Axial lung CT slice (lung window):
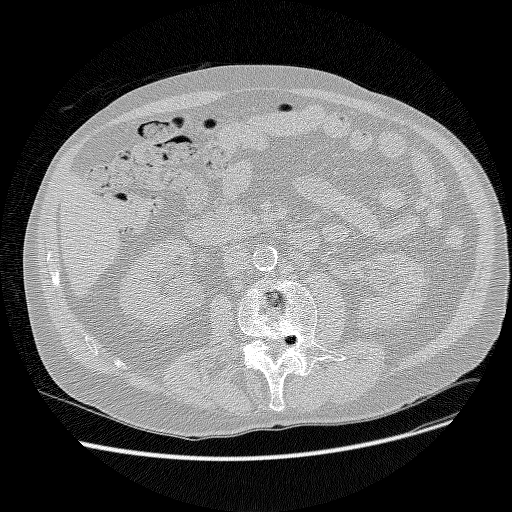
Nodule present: no